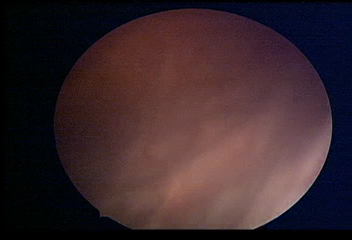
Modality: WLC
Class: Normal mucosa
Bladder cancer association: No